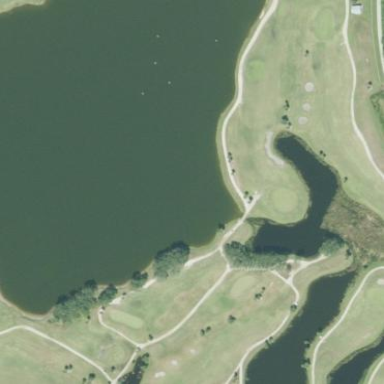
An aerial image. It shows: Golf course.